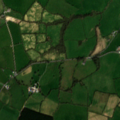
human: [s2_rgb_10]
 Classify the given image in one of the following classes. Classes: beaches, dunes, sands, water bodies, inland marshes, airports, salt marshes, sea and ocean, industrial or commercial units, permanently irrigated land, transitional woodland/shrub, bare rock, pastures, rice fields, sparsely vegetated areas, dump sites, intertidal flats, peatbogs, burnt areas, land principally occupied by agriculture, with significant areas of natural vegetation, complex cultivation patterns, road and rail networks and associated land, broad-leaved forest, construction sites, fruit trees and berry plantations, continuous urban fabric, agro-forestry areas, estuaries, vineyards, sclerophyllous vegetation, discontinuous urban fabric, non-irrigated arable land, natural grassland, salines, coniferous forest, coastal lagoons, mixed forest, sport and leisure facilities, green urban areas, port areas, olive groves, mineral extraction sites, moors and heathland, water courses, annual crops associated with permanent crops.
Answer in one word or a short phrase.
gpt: pastures